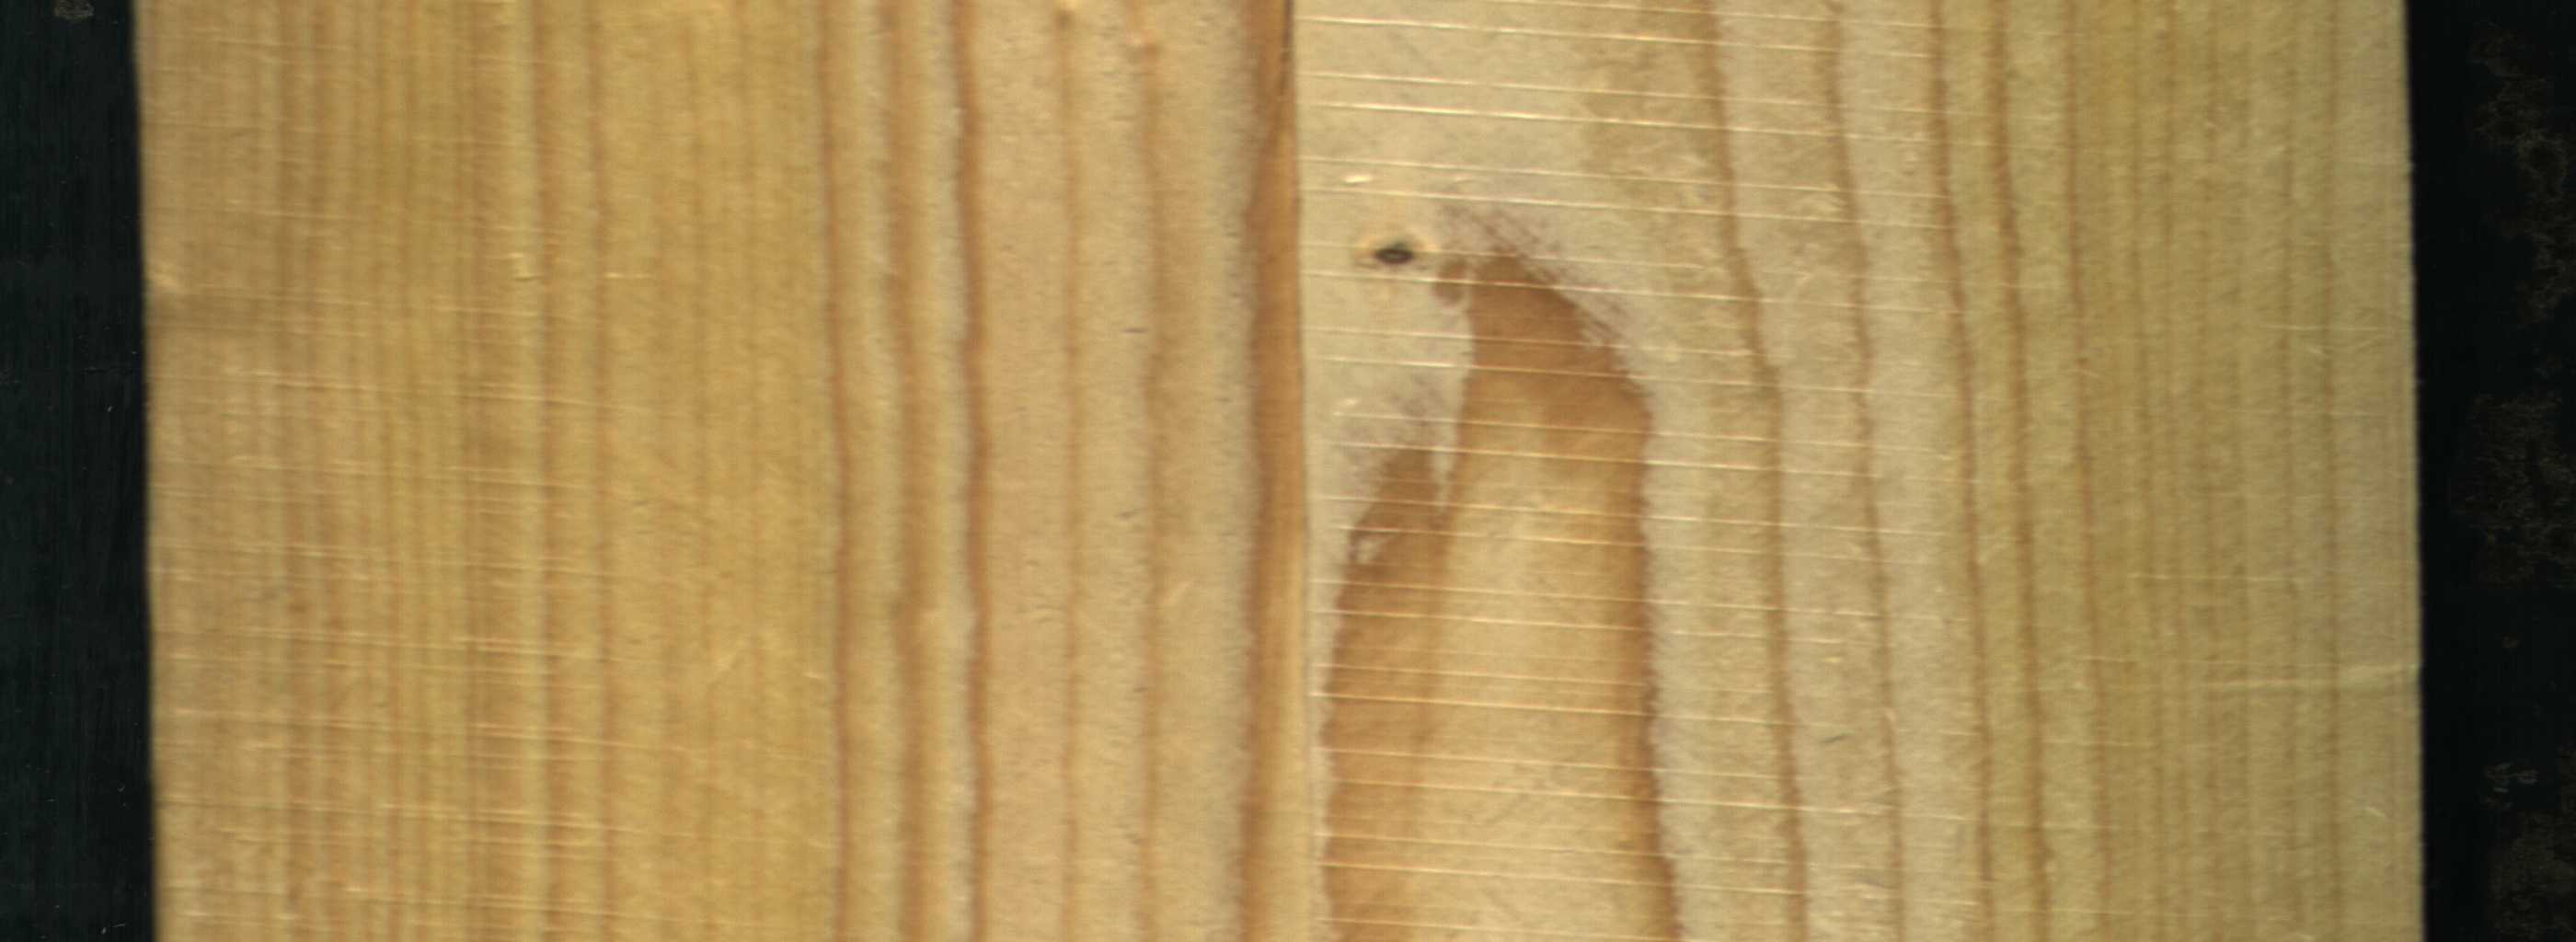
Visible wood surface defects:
Live_Knot